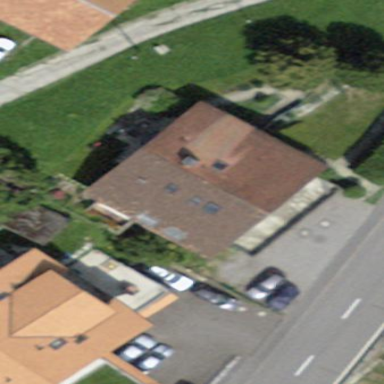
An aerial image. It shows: Residential building.